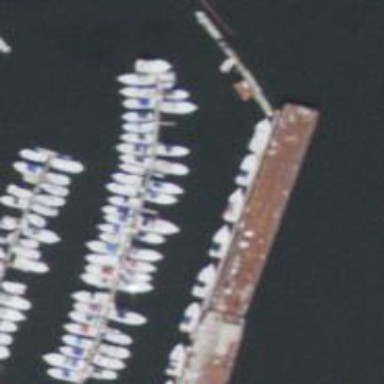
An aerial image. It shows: Man-made pier.